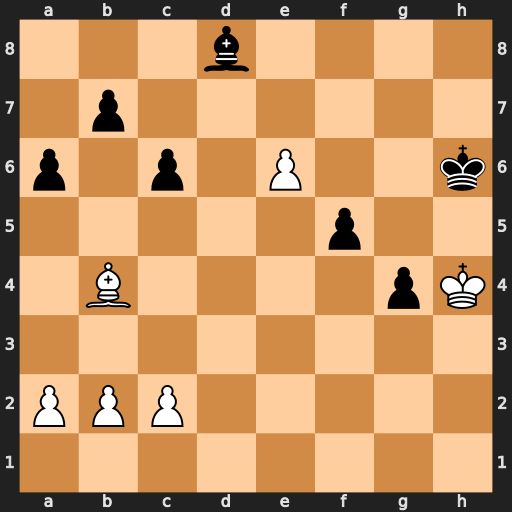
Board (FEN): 3b4/1p6/p1p1P2k/5p2/1B4pK/8/PPP5/8
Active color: w
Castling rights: -
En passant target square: -
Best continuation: e7 Bxe7+ Bxe7